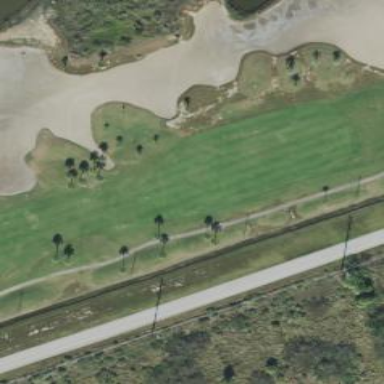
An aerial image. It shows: Golf bunker filled with sandy terrain.